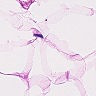
Metastatic tissue present: no